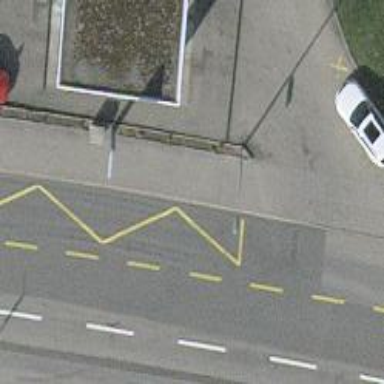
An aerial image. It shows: Sidewalk with public transport platform.